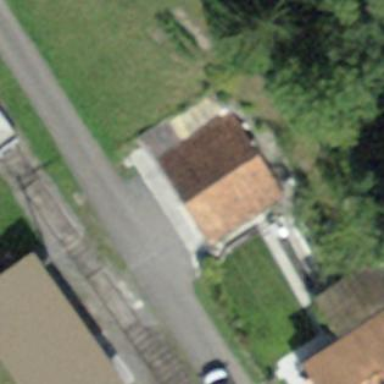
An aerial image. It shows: Garage building.